Question: Want to retrieve below values from array object not other details, but getting whole data like events, listeners, etc.
'2014-10-01: 02014-10-02: 02014-10-06: 42014-10-08: 50.2857142857142852014-10-09: 42014-10-10: 32014-10-13: 32014-10-14: 2.52014-10-15: 52014-10-16: 02014-10-20: 32014-10-21: 12014-10-27: 32014-10-28: 6.7777777777777782014-10-29: 12014-10-31: 0.66666666666666662014-11-03: 42014-11-04: 19.252014-11-05: 33.62014-11-06: 12014-11-07: 32014-11-10: 32014-11-11: 3.6666666666666665'

Below is my some of the code which generate this object, any help on this please..
'''
var daysOfMonth = new Ext.util.HashMap();
//console.log("startdate", this.startDate);
//console.log("enddate", this.endDate);
start = new Date(this.startDate);
end = new Date(this.endDate);
for (start; start <= end; start.setDate(start.getDate() + 1)) {
daysOfMonth.add(new Date(start), null);
}
//daysOfMonth = Ext.Array.flatten(daysOfMonth);
console.log("days of month", daysOfMonth);
var userstory_cycle_times_by_date = this._getCycleTimes(userstory_snaps_by_date);
var storydaysOfMonth = Ext.Object.merge(daysOfMonth, userstory_cycle_times_by_date);
//console.log("days of month", daysOfMonth);
var defect_cycle_times_by_date = this._getCycleTimes(defect_snaps_by_date);
var defectdaysOfMonth = Ext.Object.merge(daysOfMonth, defect_cycle_times_by_date);
'''
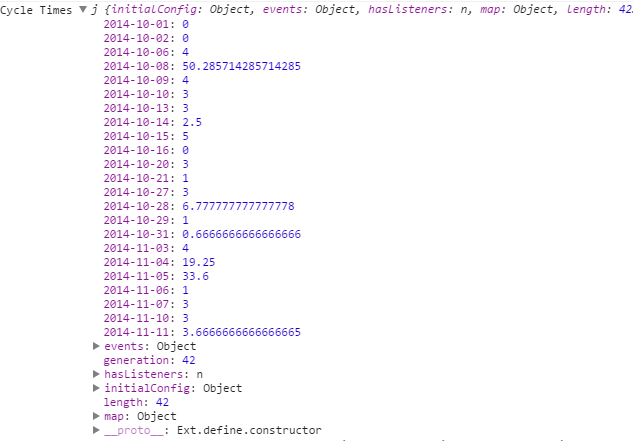
Answer: You can get an object of all the key/value pairs like so:
'''
_.reduce(daysOfMonth.getKeys(), function(result, key) {
result[key] = daysOfMonth.get(key);
return result;
}, {});
'''
I'm curious why you're using a HashMap to begin with rather than just a regular plain old javascript object literal?